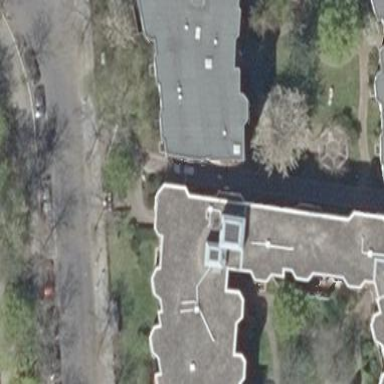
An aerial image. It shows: Apartment building with flat roof.